Field crop: maize
Growth stage: 2
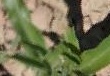
Species: maize